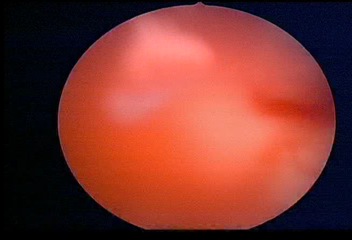
Modality: WLC
Class: Normal mucosa
Bladder cancer association: No